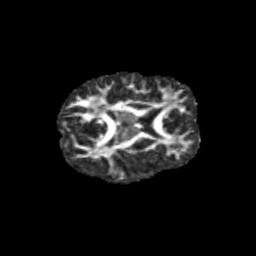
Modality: FA
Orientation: axial
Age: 11
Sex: female
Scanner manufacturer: siemens
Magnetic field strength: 3 T
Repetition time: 3.8 s
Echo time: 0.07 s